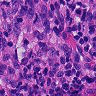
Metastatic tissue present: yes